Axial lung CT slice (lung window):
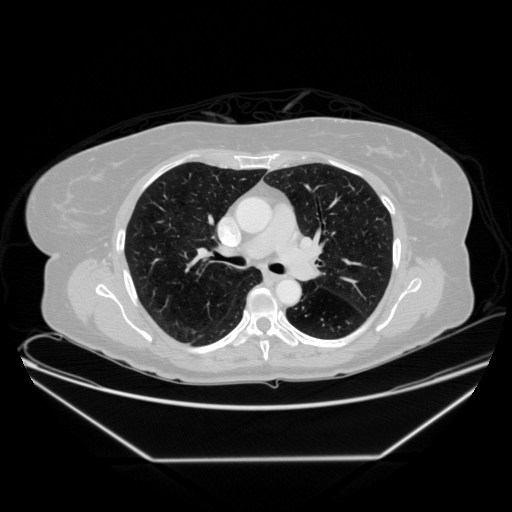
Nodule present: no